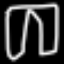
Label: pants